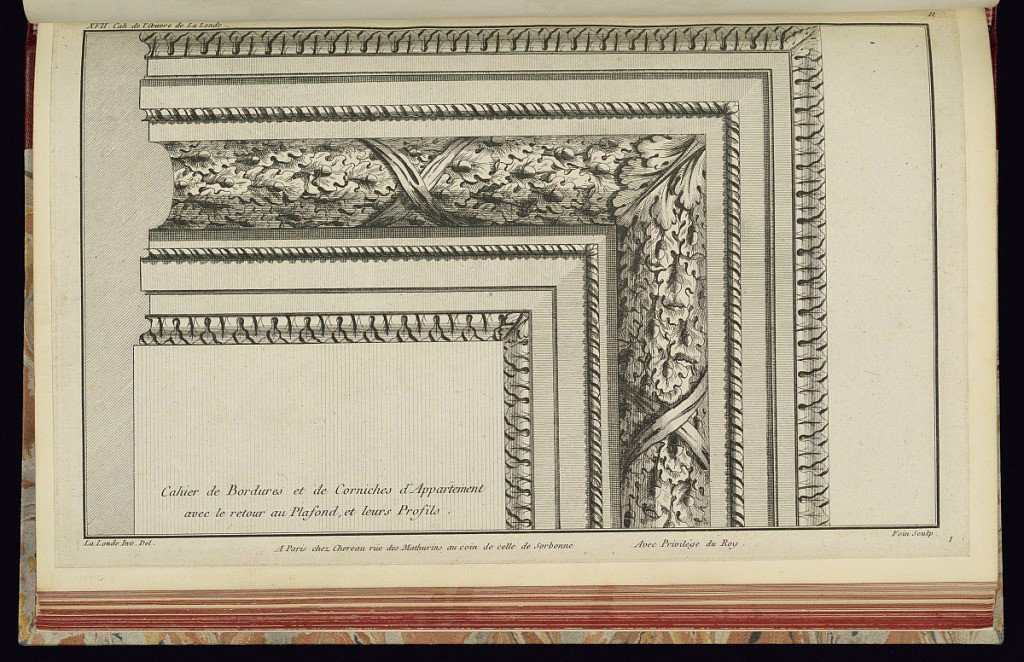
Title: Frame or Cornice Design
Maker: Richard de Lalonde, French, active 1780–96
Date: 1785-1788
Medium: Etching on off-white laid paper
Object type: Print
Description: Frame or cornice design with, from sight edge to back edge, leaf lamb tongue, ribbon twist, bound oak leaf and acorn, ribbon twist, and leaf lamb tongue ornamentation. The plate is signed and numbered.